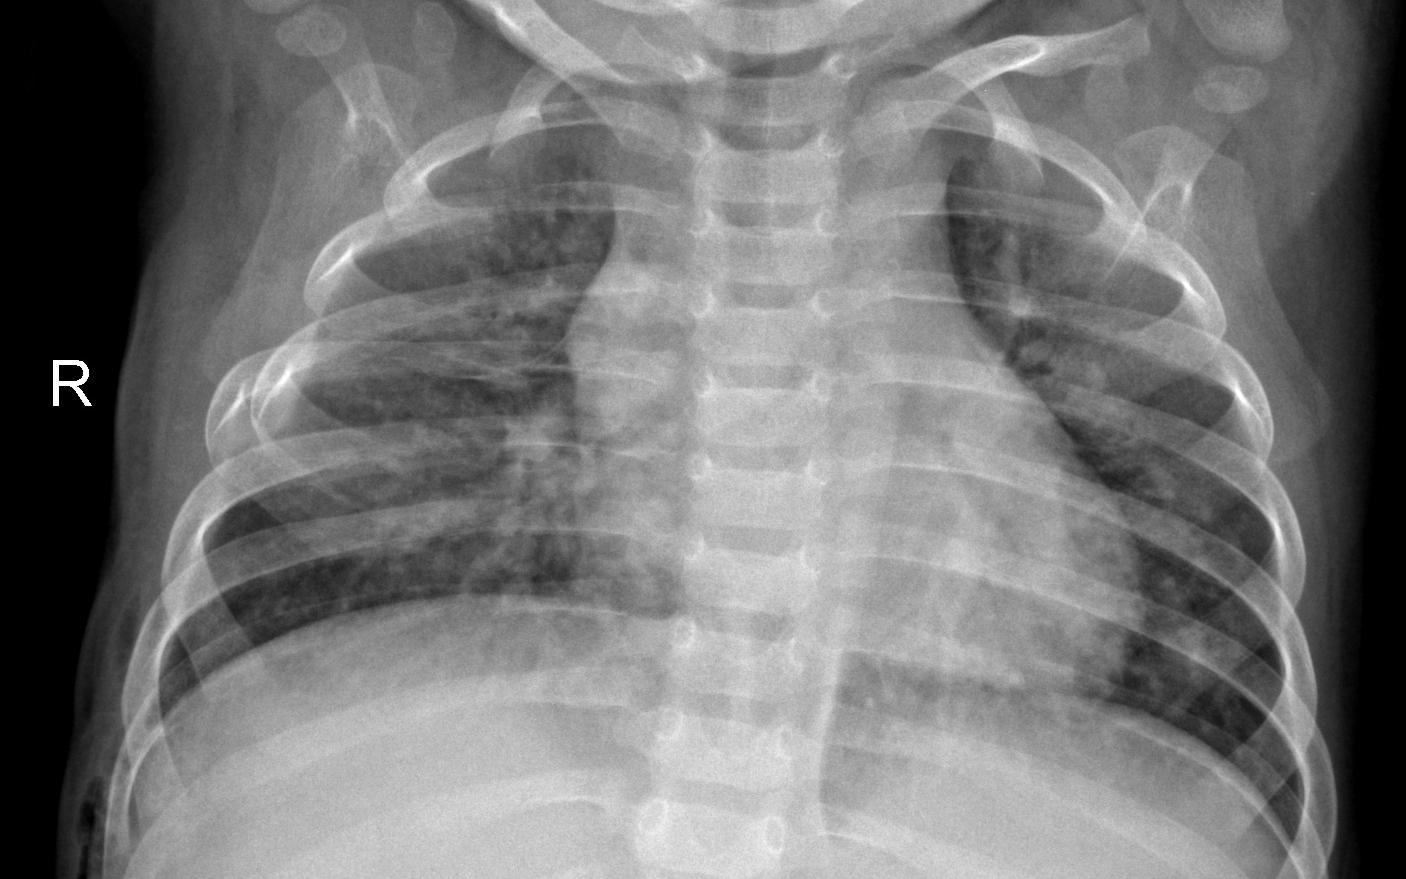
Diagnosis: PNEUMONIA